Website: macys
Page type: customer-info-address
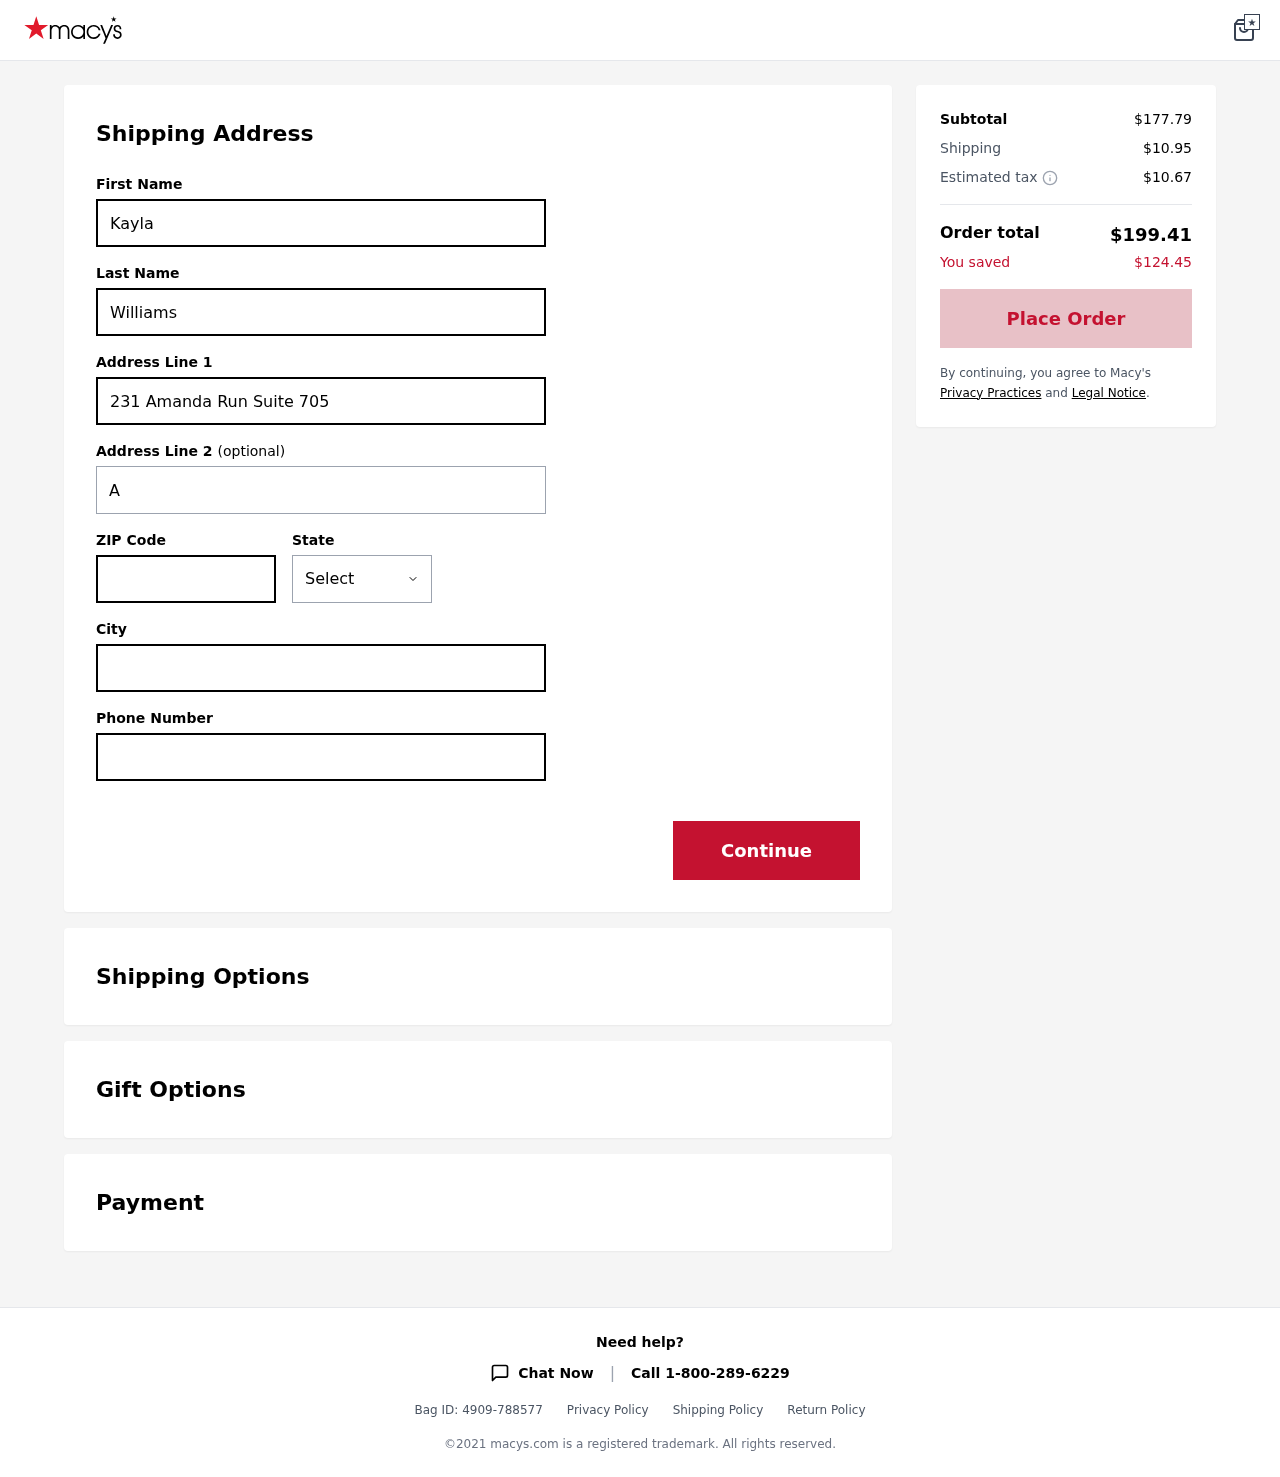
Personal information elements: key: PII_CITY
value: Floreschester
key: PII_FIRSTNAME
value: Kayla
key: PII_LASTNAME
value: Williams
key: PII_PHONE
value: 8306005890
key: PII_POSTCODE
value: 25541
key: PII_STATE
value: DC
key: PII_STREET
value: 231 Amanda Run Suite 705
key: PII_STREET2
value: Apt. 589
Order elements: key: ORDER_SUBTOTAL
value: $177.79
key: ORDER_SHIPPING_COST
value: $10.95
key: ORDER_TAX
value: $10.67
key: ORDER_TOTAL
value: $199.41
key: ORDER_SAVINGS
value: $124.45